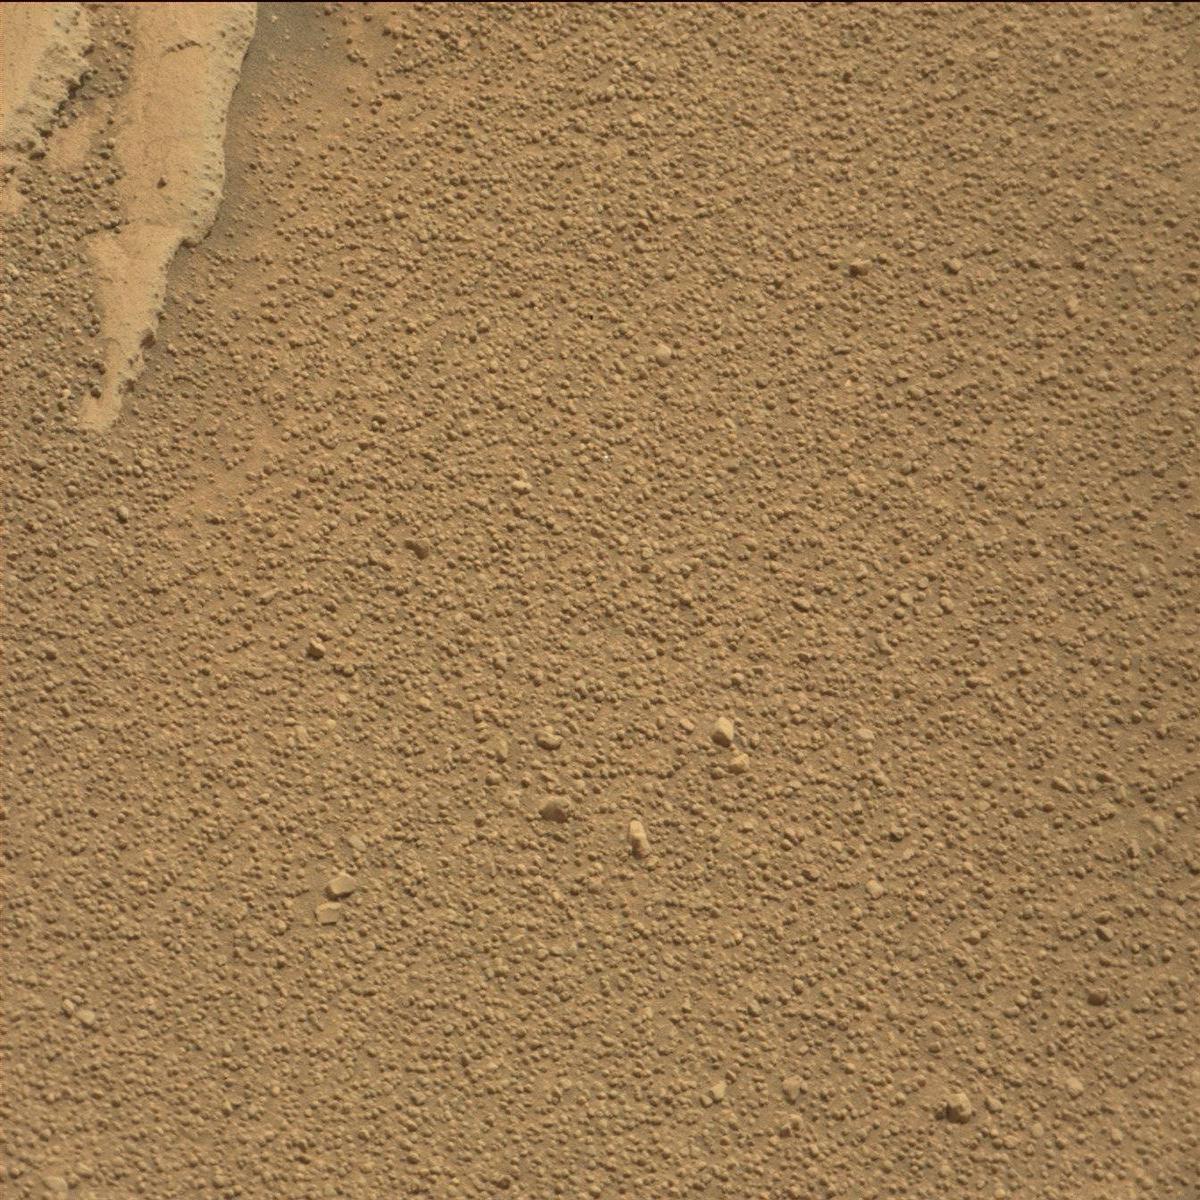
Terrain classes present: Bedrock, Sand / Soil